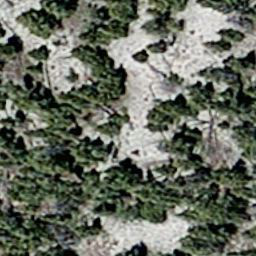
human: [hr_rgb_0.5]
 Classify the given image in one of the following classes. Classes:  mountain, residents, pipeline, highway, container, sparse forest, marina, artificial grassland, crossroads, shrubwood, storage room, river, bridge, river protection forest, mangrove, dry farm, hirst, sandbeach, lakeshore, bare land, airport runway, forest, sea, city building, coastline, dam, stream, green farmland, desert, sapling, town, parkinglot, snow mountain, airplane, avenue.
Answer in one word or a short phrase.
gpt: sparse forest